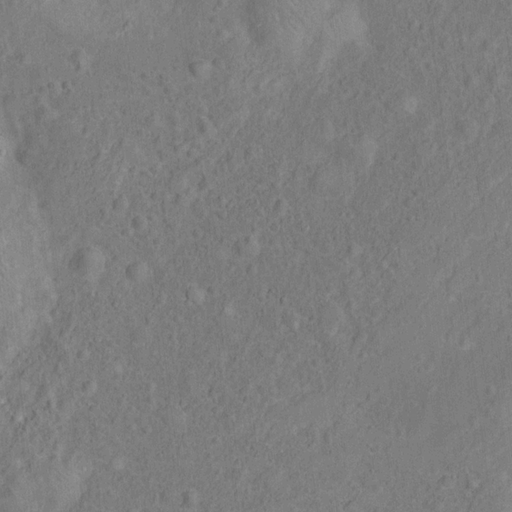
Classes present: Background